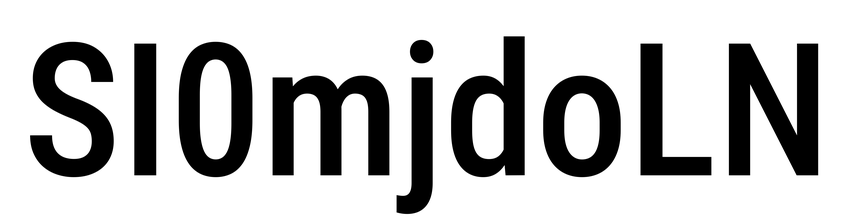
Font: Roboto_Condensed_Medium